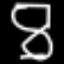
Label: hourglass